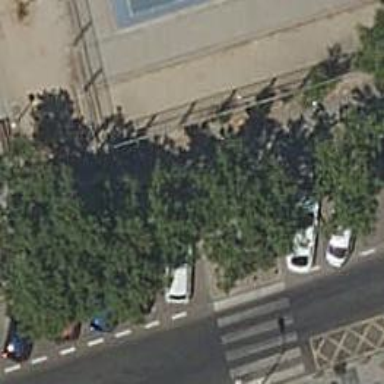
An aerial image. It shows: Bollard.